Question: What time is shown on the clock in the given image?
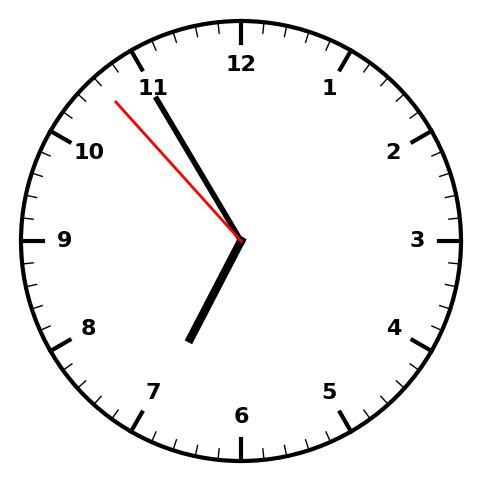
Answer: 06:54:53